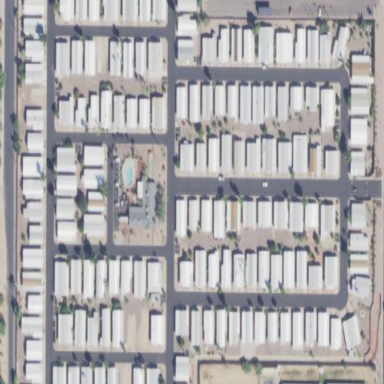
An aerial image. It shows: Residential area designated as trailer park.